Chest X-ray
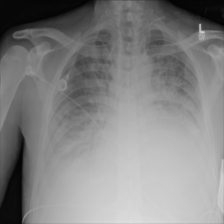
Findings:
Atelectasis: negative
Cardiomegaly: negative
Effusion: positive
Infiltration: positive
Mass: negative
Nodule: negative
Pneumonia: negative
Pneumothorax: negative
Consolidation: negative
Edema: negative
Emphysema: negative
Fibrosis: negative
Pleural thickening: negative
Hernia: negative